Field crop: tomato
Growth stage: 2
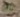
Species: solanum